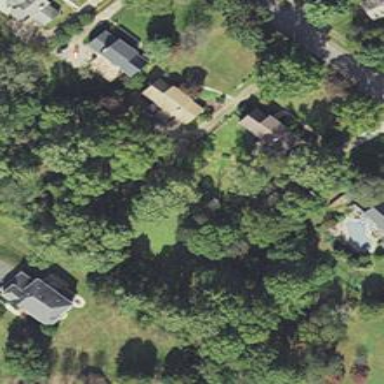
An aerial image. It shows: Driveway.